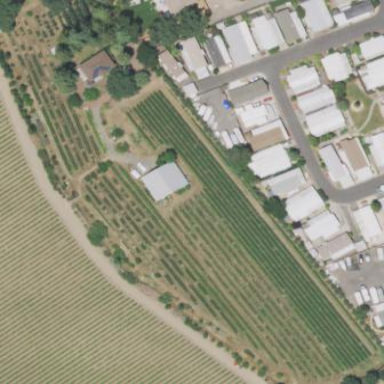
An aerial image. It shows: Vineyard where grapes are grown.